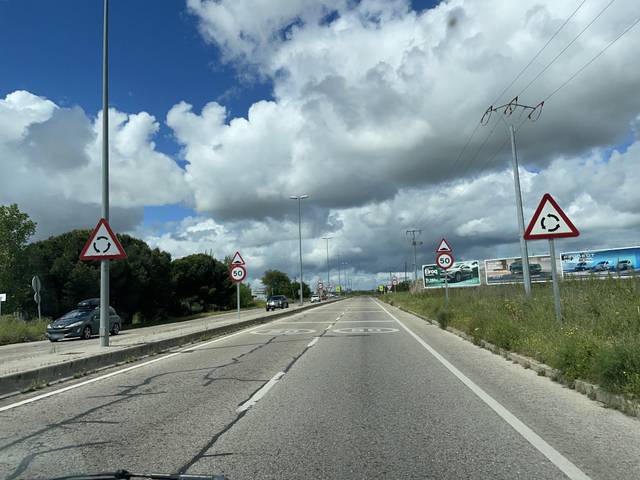
Region: Spain
Coordinates: 40.357, -3.844